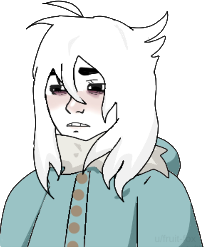
Label: 5_Twinkjak